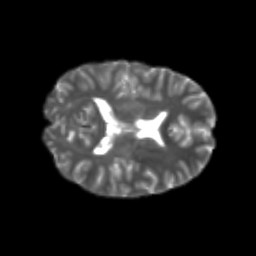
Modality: T2w
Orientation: axial
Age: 21
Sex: male
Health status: healthy
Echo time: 0.074 s